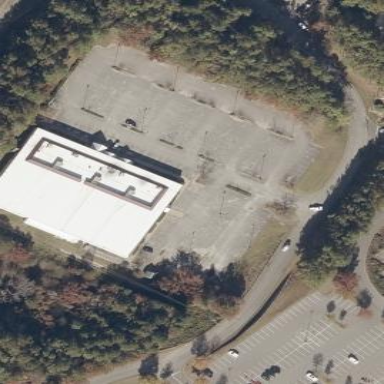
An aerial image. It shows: Building that houses bowling alley.